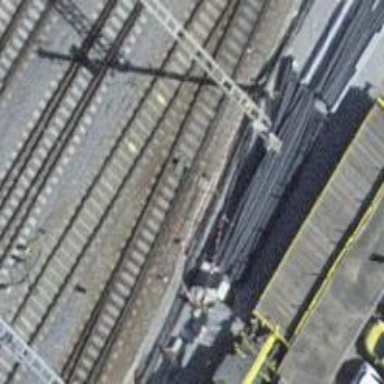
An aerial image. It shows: Railway switch.